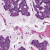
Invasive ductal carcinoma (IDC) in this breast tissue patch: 1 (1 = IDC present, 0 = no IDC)